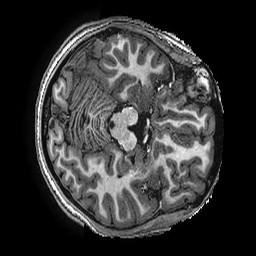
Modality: T1w
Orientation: axial
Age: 17
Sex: female
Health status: ill
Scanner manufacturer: ge
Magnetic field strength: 3 T
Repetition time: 0.00766 s
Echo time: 0.003476 s